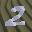
Label: 2